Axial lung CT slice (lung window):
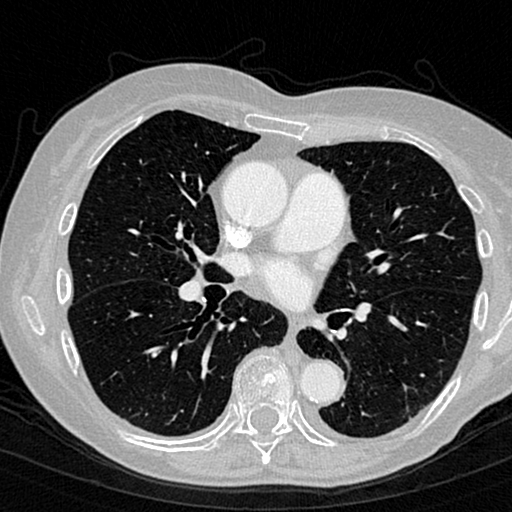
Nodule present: no